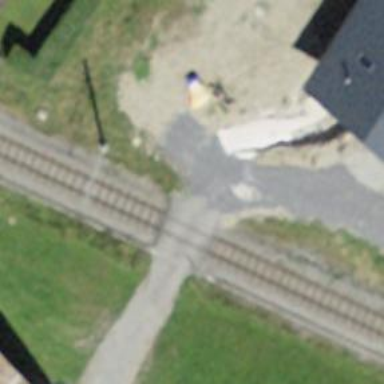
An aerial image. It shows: Railway level crossing.